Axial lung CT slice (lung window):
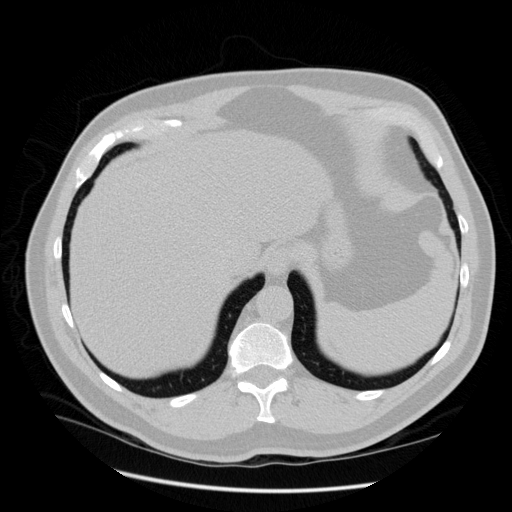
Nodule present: no